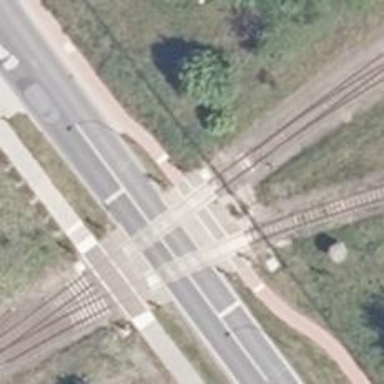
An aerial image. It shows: Crossing for the railway.